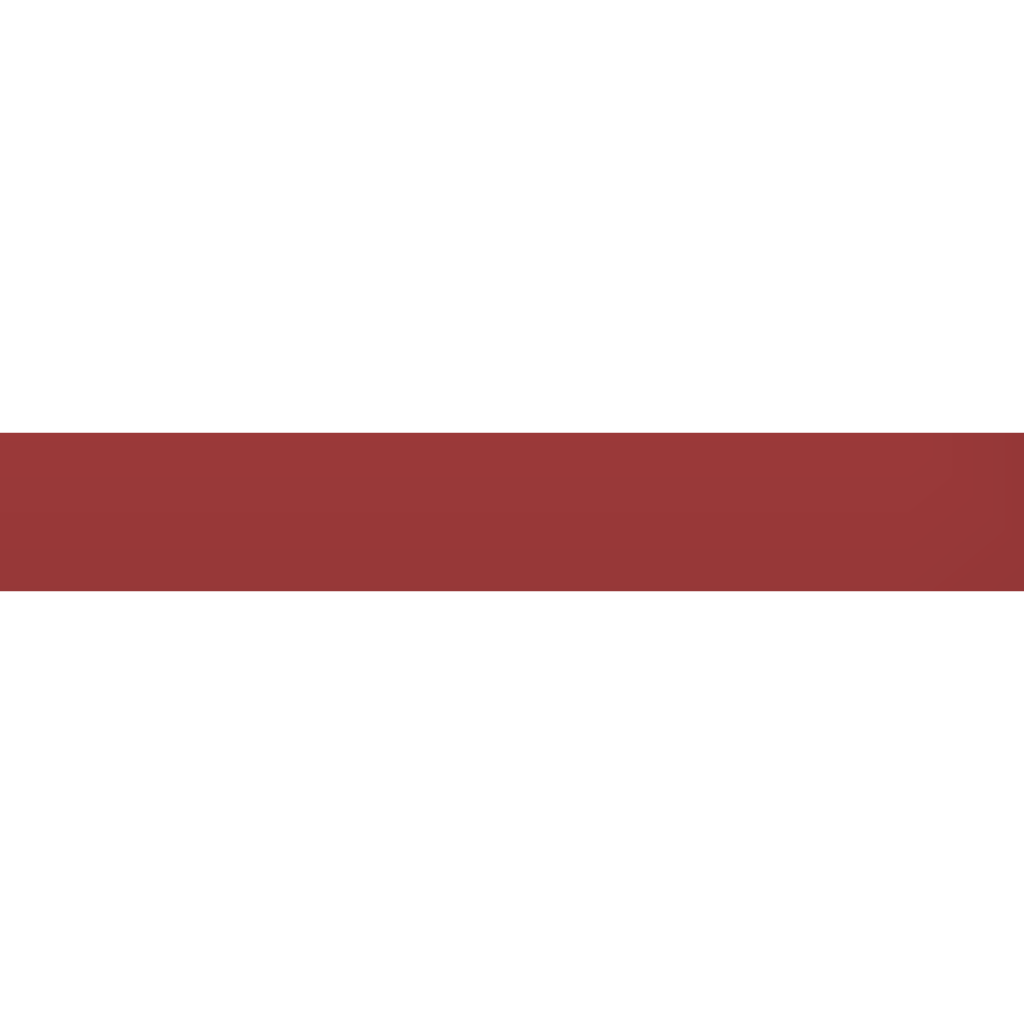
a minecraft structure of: Nether tree bad low quality